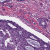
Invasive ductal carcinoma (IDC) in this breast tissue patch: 1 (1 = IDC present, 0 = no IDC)